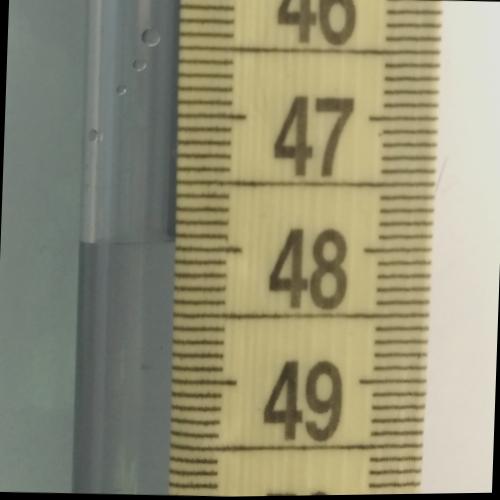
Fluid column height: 48.0 cm